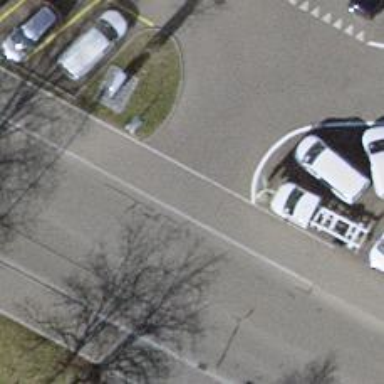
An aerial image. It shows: Unmarked road crossing.